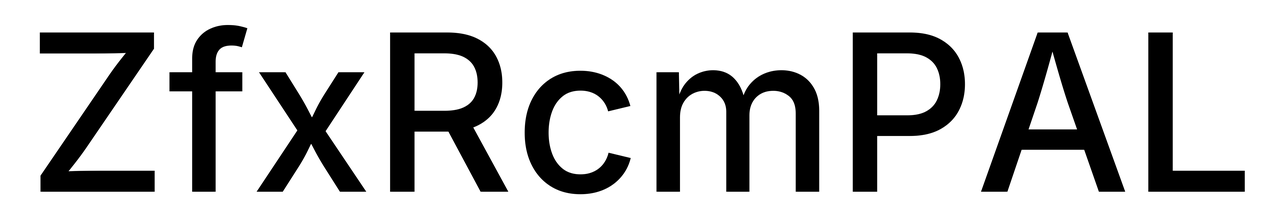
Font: Inter_Medium